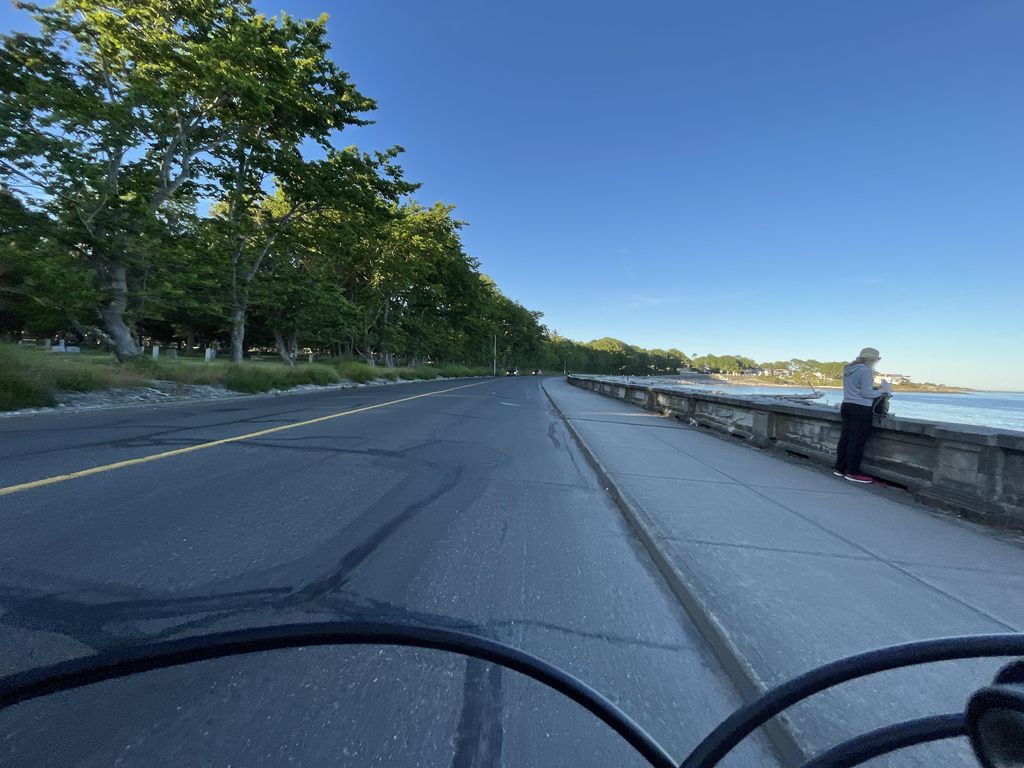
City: victoria